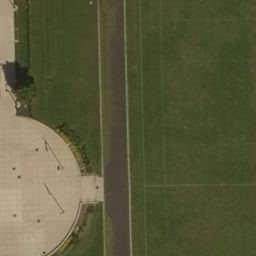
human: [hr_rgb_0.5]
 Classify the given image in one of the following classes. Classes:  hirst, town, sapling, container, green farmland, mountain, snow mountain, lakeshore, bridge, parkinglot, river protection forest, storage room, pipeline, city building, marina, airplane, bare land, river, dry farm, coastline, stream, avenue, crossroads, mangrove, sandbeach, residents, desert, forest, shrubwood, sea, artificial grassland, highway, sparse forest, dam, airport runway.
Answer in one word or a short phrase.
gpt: artificial grassland